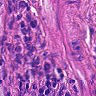
Metastatic tissue present: yes